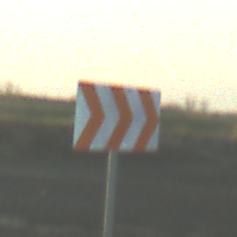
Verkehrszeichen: RichtungstafelnInKurvenGrossLinks
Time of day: SunriseSunset
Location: Outdoor (Nature)
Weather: PartlyCloudy
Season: NotSpecified
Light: Natural